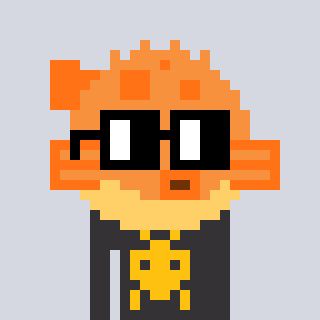
a pixel art character with square black glasses, a pufferfish-shaped head and a grayscale-colored body on a cool background